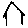
Label: house